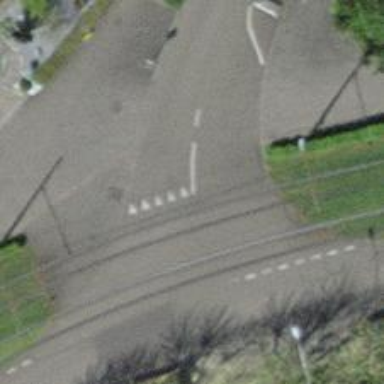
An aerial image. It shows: Road with "give way" sign.